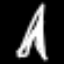
Label: The Eiffel Tower